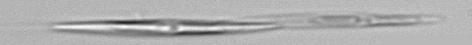
Label: Pseudo-nitzschia